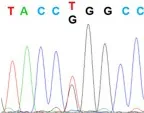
Gene sequence of KCNJ5 and PRKACA in three nodules. Genomic DNA was isolated from the patient's three adrenal nodules and amplified by PCR. Sanger sequencing detected a p. Leu206Arg mutation of PRKACA gene (B); WT, wild type.
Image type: chart (chart)